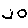
Label: hexagon